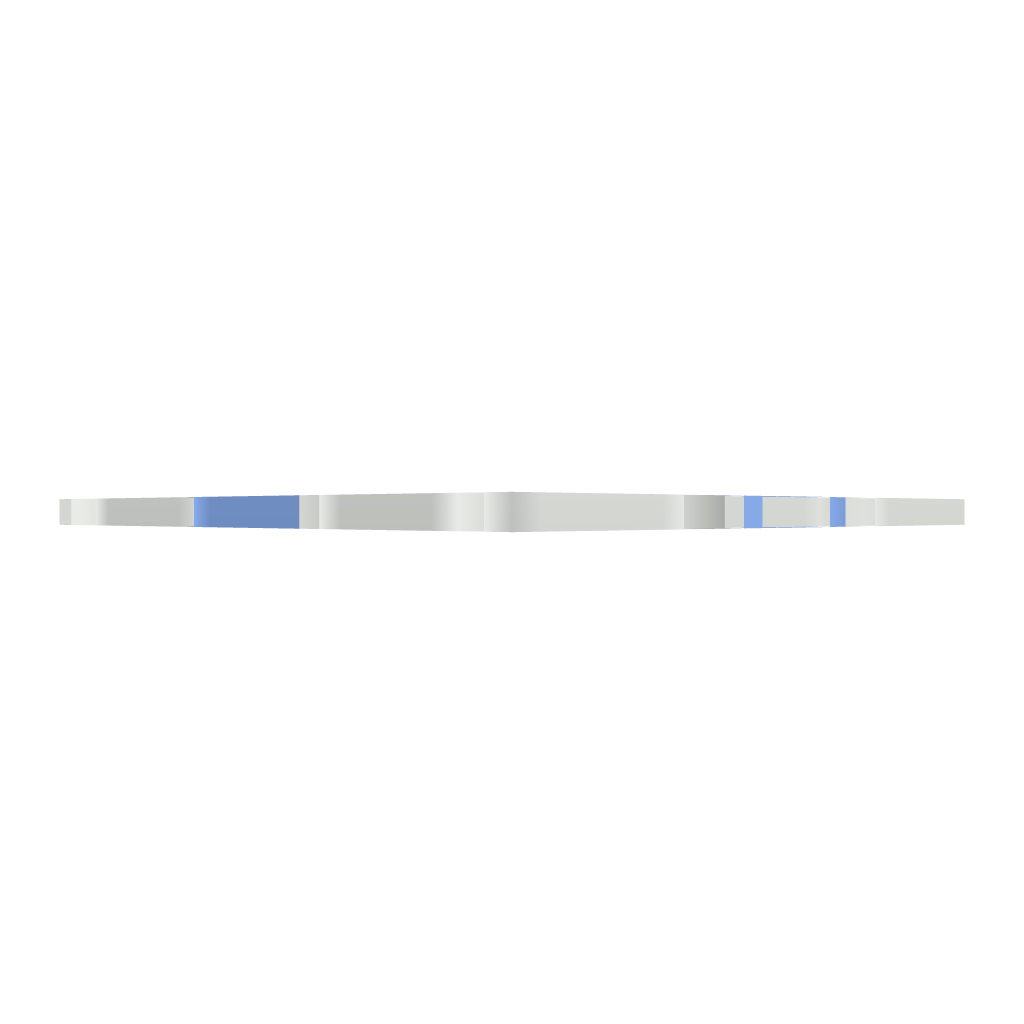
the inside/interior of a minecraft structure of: Large Igloo